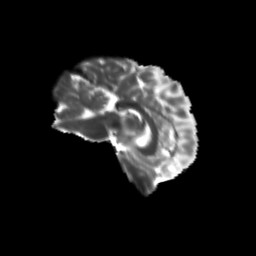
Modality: T2w
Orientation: sagittal
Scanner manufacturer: siemens
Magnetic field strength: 3 T
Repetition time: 9.2 s
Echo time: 0.084 s